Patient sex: M
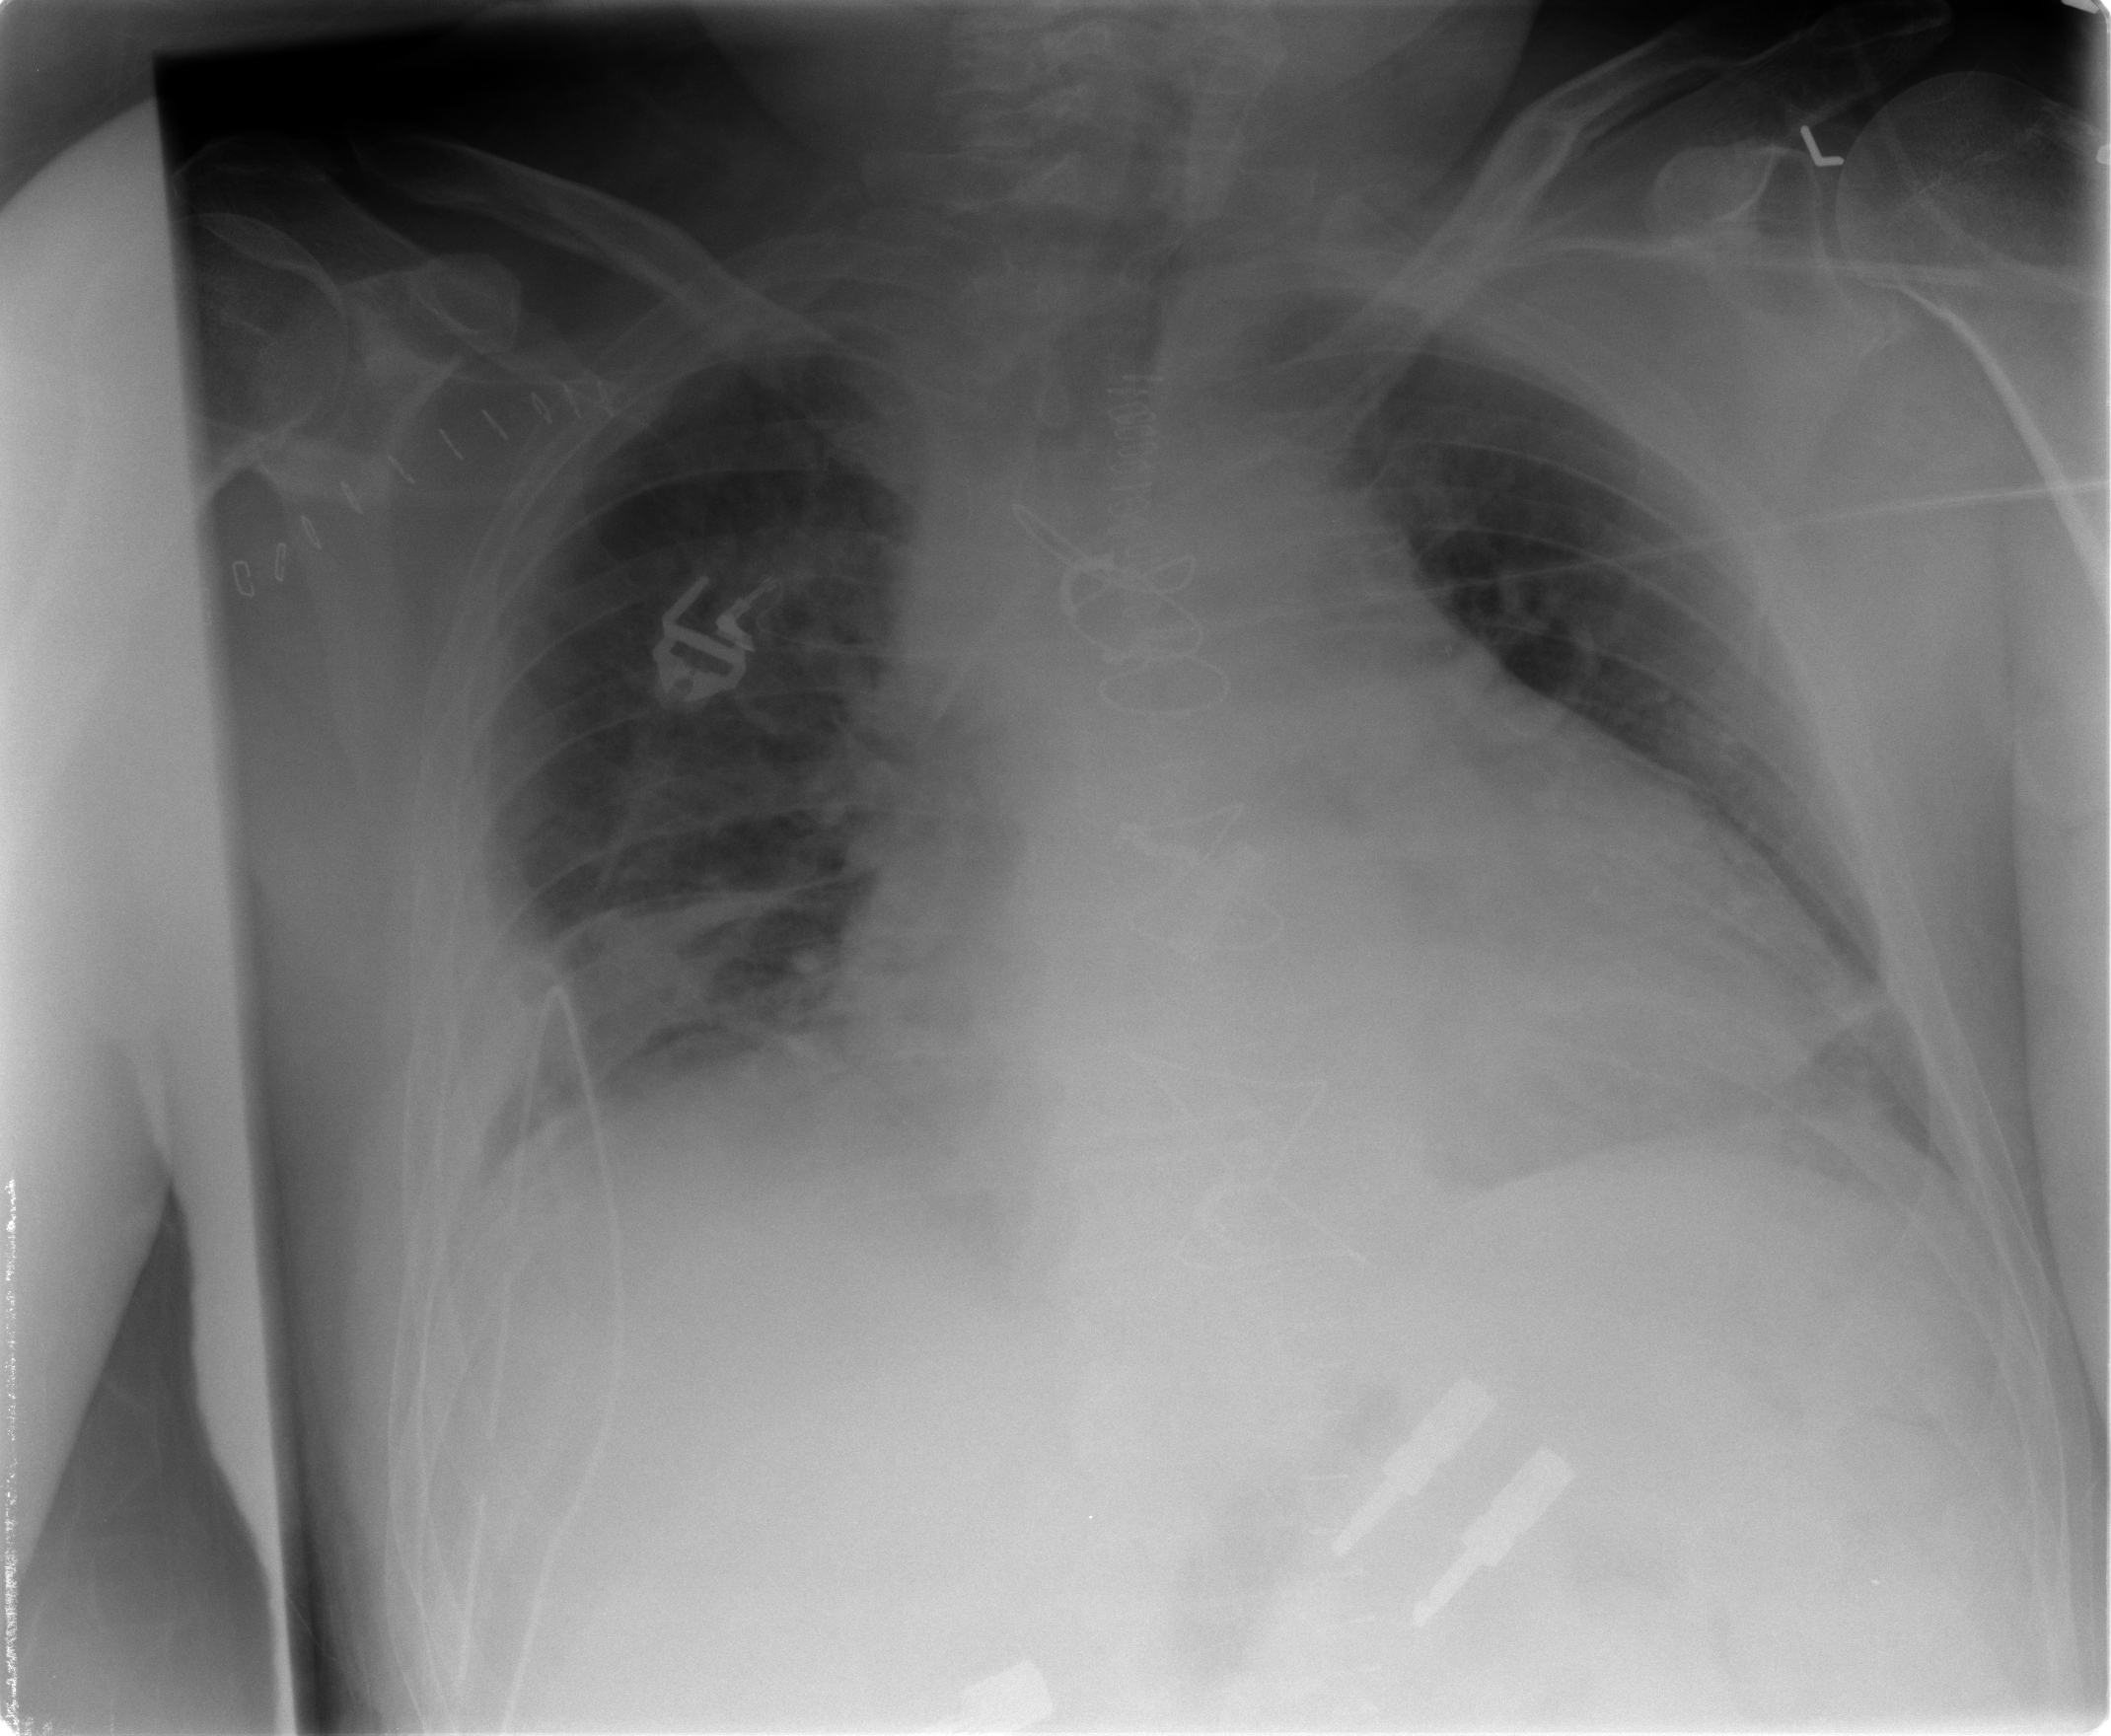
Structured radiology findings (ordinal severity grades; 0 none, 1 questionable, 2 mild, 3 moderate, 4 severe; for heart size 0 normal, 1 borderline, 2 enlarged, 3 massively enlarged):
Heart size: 3
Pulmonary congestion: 2
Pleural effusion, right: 2
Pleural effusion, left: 1
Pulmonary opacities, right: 2
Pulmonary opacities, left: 0
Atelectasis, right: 3
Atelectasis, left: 1